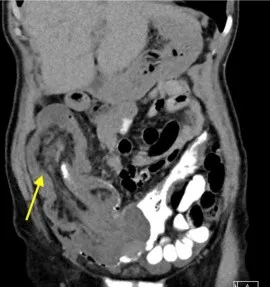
(A) Coronal view of the abdominal CT scan demonstrating ileocolic intussusception in the RLQ (yellow arrow).
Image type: radiology (ct)